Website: ulta-beauty
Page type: billing-address
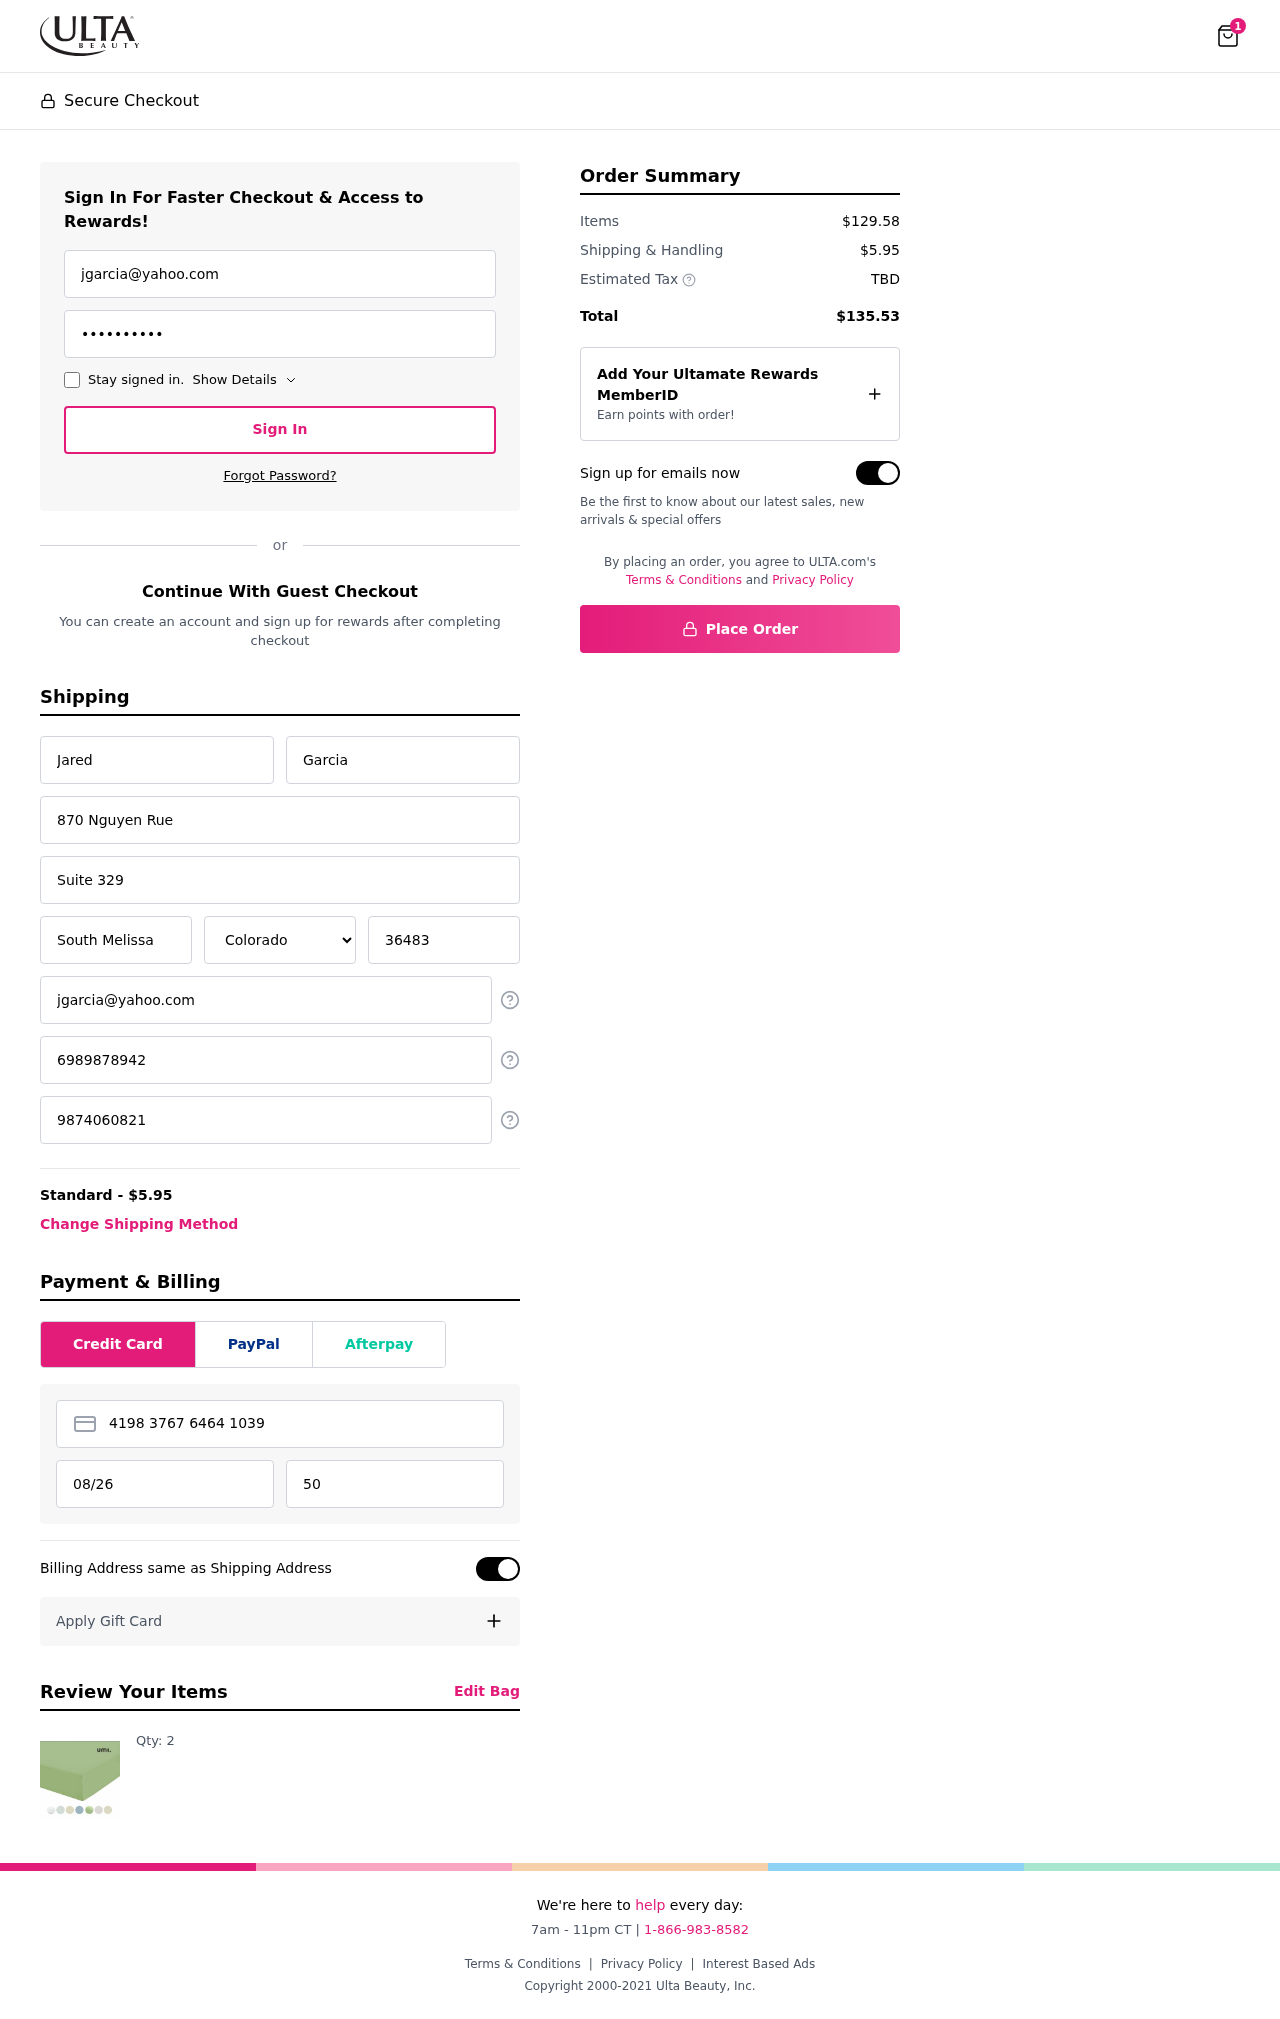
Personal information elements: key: PII_STATE
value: Colorado
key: PII_EMAIL
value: jgarcia@yahoo.com
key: PII_FIRSTNAME
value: Jared
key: PII_LASTNAME
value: Garcia
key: PII_STREET
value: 870 Nguyen Rue
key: PII_STREET2
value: Suite 329
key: PII_CITY
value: South Melissa
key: PII_POSTCODE
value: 36483
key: PII_PHONE
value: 6989878942
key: PII_ALT_PHONE
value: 9874060821
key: PII_CARD_NUMBER
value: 4198 3767 6464 1039
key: PII_CARD_EXPIRY
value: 08/26
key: PII_CARD_CVV
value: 509
Product elements: key: PRODUCT1_QUANTITY
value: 2
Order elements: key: ORDER_NUM_ITEMS
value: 1
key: ORDER_SHIPPING_COST
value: $5.95
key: ORDER_SUBTOTAL
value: $129.58
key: ORDER_TOTAL
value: $135.53